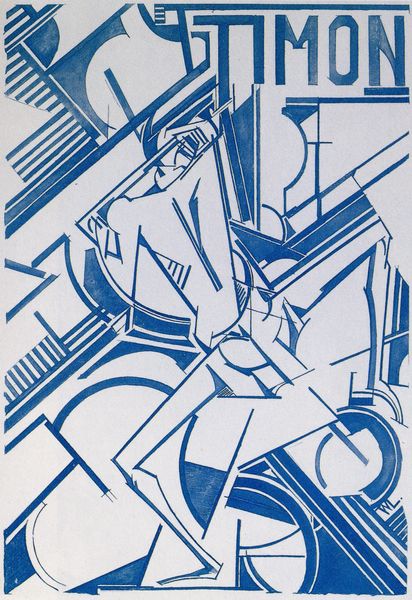
Titel: Timon of Athens: Timon (Blatt 2)
Künstler: Percy Wyndham Lewis
Standort: London
Institution: Collection Graham Lane
Schlagwörter: blau, mann, kubismus, bewegung, hut, nase, rücken, weiss, mütze, gesicht, mensch, figur, arbeit, kreis, rund, bein, holzschnitt, schrift, laufen, russland, abstrakt, modern, formen, grafik, monochrom, linien, werbung, arbeiter, industrie, rad, sport, streifen, striche, rechtecke, futurismus, linie, technik, linear, form, text, buchstaben, kreise, plakat, graphisch, halbkreis, diagonale, diagonalen, dreiecke, reifen, radfahrer, rennfahrer, schnelligkeit, konstruktivismus, symbole, aktion, boccioni, motorrad, mon, timon, s hrift